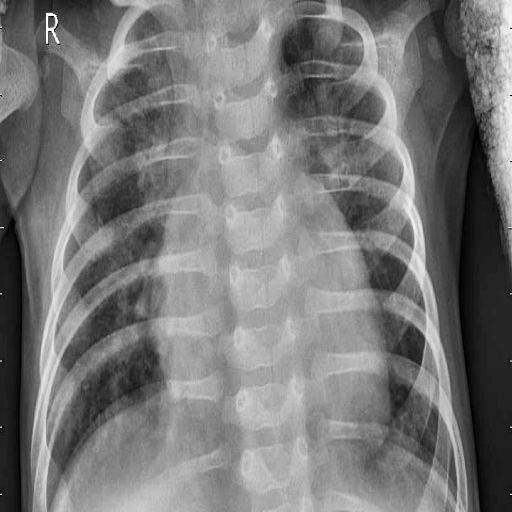
Finding: PNEUMONIA